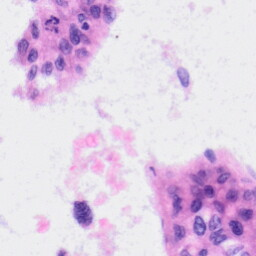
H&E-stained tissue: Liver